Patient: sex F, age 29
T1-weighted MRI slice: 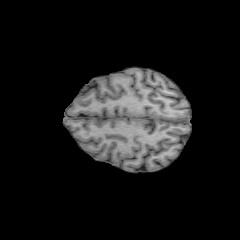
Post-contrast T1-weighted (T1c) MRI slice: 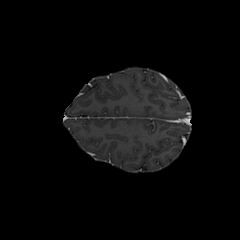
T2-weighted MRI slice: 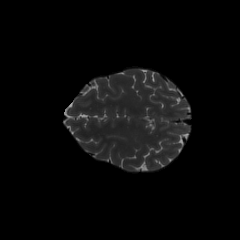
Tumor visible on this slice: no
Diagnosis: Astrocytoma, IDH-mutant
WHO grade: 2